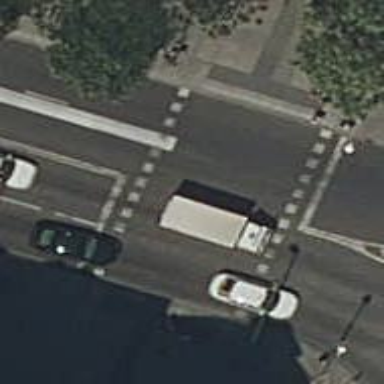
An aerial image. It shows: Zebra crossing with traffic signals.